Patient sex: M
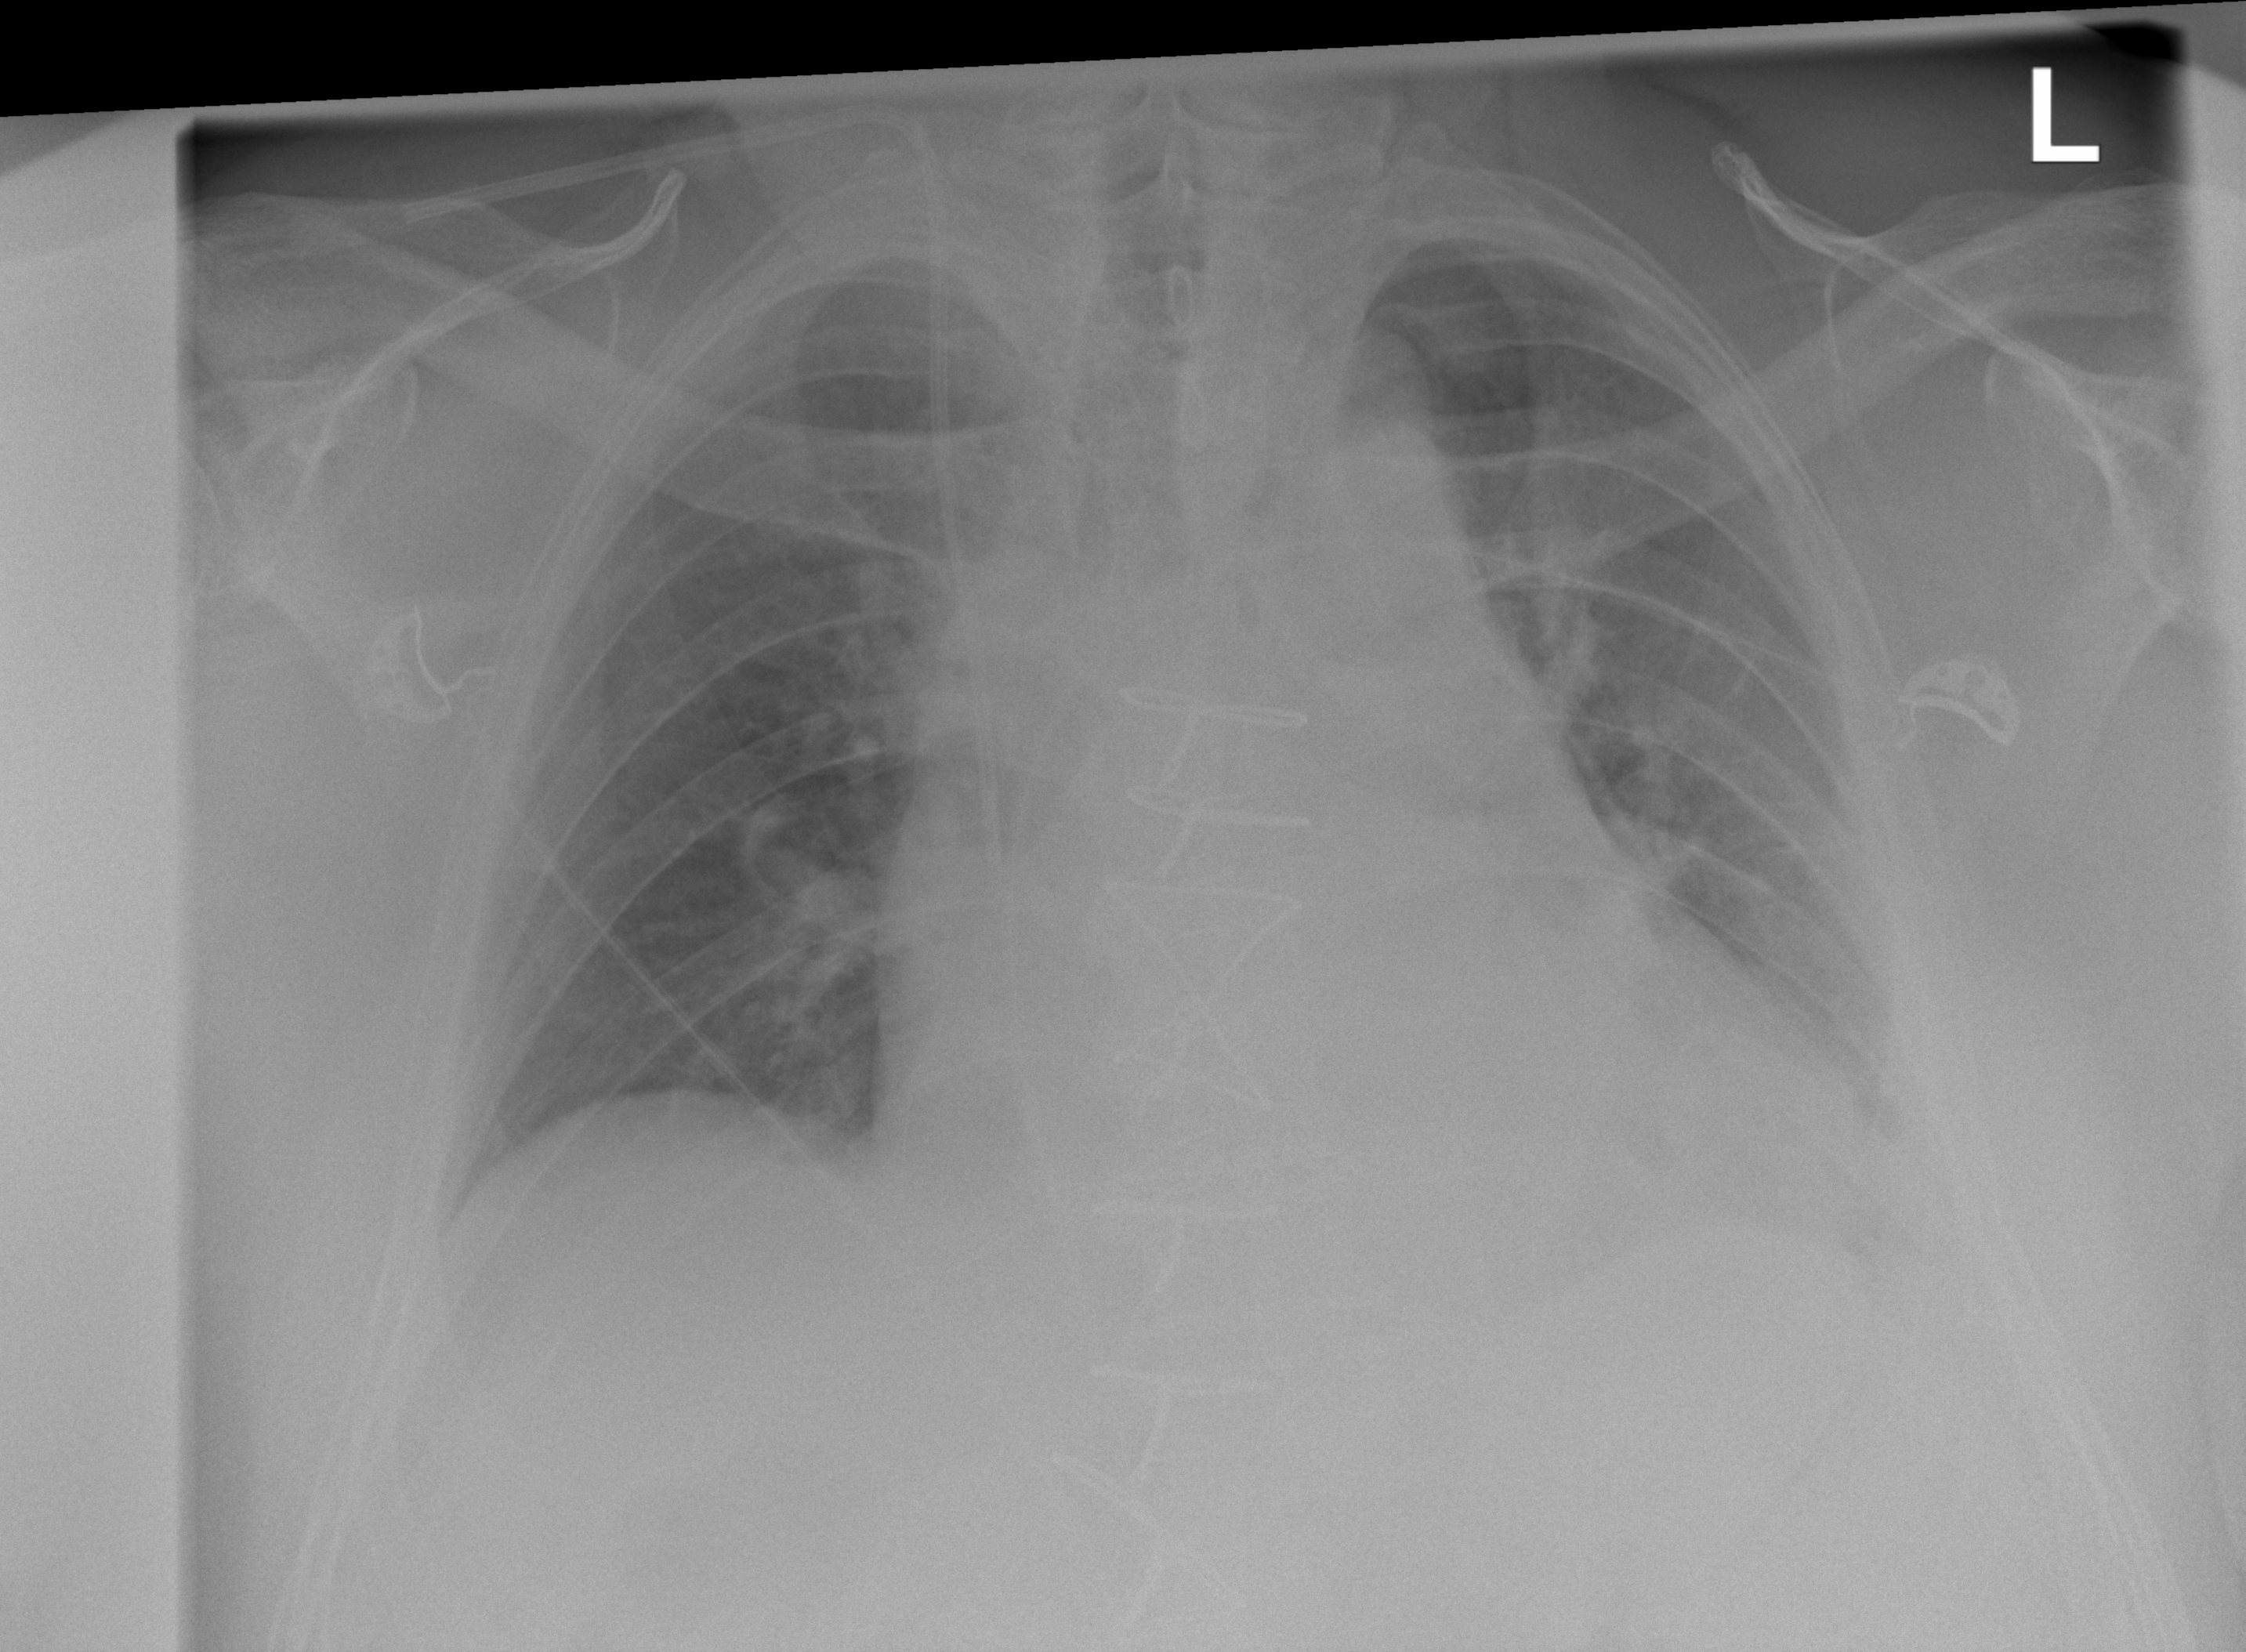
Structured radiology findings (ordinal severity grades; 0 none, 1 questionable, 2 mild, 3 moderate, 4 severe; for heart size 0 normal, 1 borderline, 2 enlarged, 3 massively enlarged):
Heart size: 2
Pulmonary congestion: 2
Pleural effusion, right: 0
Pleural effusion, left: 2
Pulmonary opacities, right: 0
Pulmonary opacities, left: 0
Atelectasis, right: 0
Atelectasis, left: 2